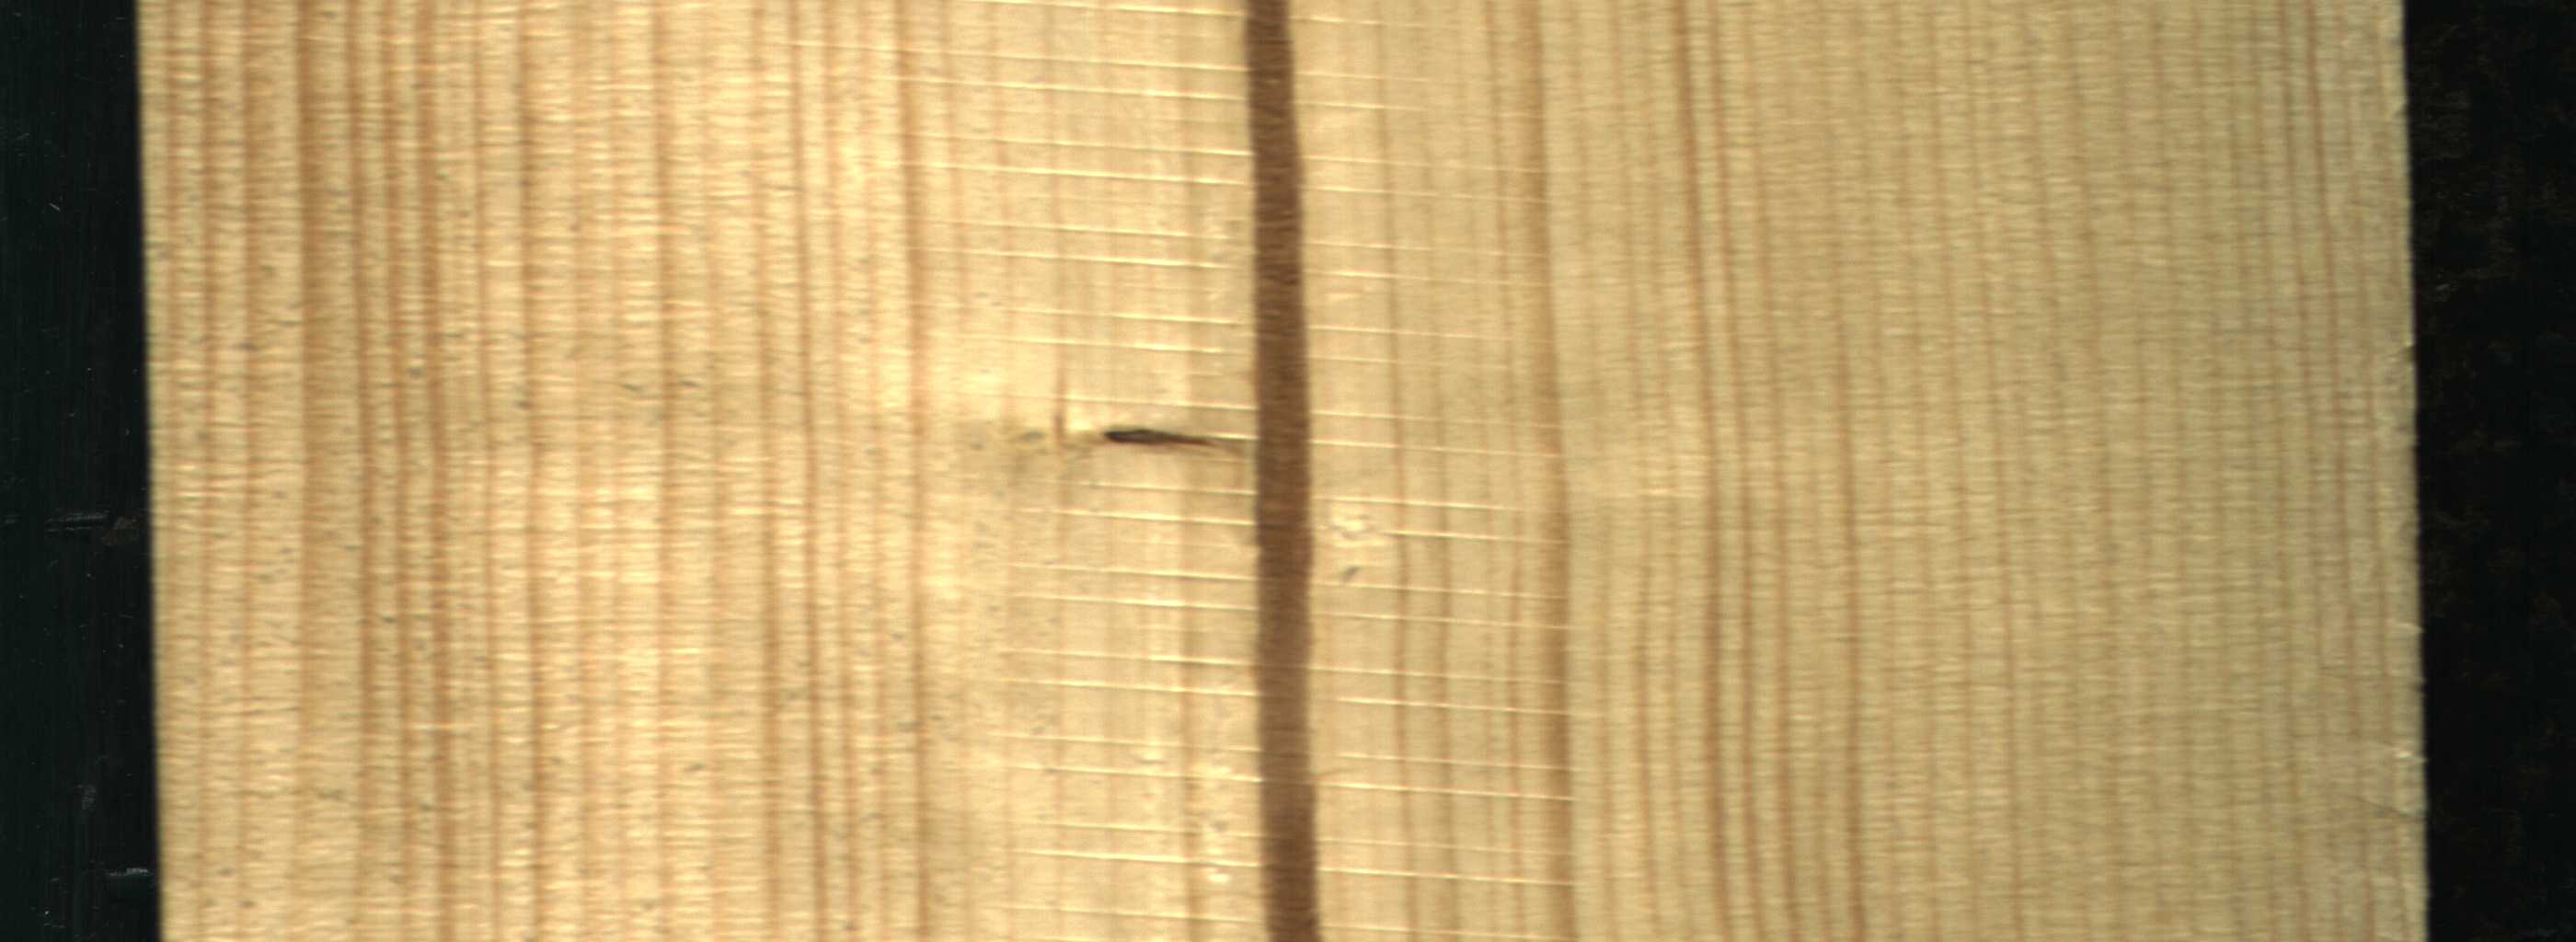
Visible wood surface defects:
Marrow
Live_Knot